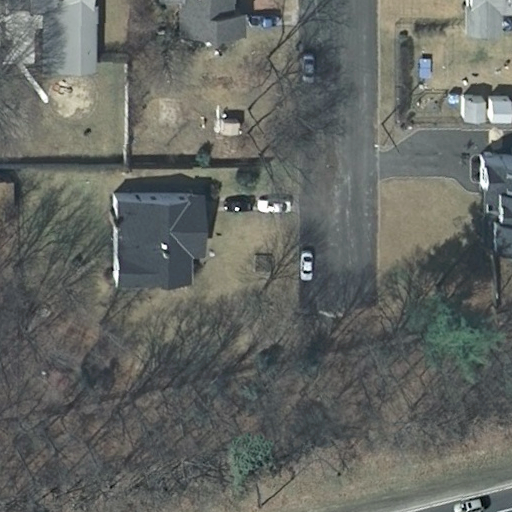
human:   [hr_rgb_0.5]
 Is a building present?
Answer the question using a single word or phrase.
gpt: yes

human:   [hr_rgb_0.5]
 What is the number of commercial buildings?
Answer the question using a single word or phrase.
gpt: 0

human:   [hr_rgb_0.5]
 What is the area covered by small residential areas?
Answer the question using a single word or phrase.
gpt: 0m2

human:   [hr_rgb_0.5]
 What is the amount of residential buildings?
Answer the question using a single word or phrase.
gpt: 5

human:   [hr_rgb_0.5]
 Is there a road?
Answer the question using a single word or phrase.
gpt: yes

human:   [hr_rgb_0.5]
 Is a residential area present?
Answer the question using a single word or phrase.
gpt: yes

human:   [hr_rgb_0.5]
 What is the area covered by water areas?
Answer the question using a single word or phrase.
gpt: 0m2

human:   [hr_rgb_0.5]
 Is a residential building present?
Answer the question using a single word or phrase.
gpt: yes

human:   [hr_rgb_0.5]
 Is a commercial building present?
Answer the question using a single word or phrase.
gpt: no

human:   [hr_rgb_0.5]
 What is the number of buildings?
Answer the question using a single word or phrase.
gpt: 6

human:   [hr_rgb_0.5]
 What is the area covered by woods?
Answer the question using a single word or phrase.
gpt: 10599m2

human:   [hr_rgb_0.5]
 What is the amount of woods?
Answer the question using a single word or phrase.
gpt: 1

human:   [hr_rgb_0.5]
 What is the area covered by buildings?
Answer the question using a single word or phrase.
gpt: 676m2

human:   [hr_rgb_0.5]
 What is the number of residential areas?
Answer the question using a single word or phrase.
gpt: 1

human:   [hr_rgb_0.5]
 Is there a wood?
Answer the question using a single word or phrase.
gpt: yes

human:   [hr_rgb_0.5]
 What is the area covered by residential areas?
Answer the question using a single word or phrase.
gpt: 10599m2

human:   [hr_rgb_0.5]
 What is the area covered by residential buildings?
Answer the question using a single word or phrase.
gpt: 631m2

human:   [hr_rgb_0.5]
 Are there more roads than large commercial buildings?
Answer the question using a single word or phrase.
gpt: yes

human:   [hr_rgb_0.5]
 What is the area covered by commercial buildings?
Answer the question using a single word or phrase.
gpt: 0m2

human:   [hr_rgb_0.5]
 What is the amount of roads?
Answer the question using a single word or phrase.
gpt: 1

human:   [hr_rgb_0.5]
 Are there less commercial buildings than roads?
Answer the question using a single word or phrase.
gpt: yes

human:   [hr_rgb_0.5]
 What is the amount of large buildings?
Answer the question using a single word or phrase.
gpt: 0

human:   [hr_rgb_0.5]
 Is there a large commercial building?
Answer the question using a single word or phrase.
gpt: no

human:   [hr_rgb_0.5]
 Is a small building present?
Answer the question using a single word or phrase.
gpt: yes

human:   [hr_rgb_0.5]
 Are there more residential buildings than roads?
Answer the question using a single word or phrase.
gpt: yes

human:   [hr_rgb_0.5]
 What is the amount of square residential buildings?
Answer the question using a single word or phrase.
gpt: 0

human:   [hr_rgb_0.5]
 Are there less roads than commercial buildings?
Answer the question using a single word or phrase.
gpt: no

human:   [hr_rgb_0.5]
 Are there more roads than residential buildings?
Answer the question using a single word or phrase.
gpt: no

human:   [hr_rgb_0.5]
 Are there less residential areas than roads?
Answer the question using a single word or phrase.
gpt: no

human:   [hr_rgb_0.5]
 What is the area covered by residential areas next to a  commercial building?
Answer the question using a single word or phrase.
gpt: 0m2

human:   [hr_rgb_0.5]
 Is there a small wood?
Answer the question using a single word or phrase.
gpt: no

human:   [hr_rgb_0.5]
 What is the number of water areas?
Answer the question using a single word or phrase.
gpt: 0

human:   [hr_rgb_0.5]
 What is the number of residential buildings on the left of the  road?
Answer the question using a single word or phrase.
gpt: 3

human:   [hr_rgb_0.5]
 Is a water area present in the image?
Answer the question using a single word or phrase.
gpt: no

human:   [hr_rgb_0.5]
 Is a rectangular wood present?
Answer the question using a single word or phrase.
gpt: yes

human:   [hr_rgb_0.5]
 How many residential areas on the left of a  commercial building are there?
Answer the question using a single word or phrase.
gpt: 0

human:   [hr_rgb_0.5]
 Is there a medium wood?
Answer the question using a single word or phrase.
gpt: no

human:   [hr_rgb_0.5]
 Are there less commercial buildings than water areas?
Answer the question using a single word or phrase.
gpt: no

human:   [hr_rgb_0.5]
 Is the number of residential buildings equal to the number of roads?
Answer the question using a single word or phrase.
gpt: no

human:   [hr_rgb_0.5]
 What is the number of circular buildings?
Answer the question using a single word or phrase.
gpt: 0

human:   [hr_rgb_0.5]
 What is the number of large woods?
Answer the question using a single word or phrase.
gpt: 1

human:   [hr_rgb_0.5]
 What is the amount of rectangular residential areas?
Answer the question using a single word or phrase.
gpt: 1

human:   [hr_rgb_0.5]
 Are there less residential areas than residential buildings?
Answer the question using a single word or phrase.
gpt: yes

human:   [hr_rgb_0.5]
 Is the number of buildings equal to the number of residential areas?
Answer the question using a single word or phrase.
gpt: no

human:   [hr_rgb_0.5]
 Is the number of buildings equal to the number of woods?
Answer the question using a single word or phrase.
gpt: no

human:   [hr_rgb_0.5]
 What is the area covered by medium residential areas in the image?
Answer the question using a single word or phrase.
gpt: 0m2

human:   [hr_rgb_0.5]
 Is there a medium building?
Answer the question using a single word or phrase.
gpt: yes

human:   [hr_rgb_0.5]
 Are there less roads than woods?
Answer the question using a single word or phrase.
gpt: no

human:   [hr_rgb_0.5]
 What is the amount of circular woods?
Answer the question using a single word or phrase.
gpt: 0

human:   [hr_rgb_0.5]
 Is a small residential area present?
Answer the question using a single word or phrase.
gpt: no

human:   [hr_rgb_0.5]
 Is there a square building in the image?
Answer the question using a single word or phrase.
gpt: no

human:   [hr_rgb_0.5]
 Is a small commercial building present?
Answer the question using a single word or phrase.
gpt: no

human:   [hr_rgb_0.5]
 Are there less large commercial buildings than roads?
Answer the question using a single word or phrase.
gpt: yes

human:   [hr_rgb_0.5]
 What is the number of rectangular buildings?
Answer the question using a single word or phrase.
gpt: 3

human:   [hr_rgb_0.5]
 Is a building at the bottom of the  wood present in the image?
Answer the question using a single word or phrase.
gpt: yes

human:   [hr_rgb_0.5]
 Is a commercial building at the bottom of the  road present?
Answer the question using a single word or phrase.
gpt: no

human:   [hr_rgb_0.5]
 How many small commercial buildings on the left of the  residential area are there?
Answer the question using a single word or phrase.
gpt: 0

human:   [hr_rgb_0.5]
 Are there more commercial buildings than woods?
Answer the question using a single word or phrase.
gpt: no

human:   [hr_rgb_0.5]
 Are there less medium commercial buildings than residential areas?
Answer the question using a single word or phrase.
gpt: yes

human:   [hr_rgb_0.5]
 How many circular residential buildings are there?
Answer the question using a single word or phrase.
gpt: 0

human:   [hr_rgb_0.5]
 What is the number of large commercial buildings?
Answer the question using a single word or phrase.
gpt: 0

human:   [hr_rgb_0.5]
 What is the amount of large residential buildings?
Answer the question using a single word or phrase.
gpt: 0

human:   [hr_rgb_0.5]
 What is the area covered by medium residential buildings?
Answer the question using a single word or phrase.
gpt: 597m2

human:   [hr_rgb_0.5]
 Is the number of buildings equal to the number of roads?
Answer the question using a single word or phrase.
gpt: no